Brain MRI, t1w sequence, axial 2D slice.
Patient: age 44, sex F, weight 96 kg, height 1.95 m
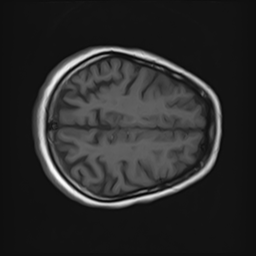